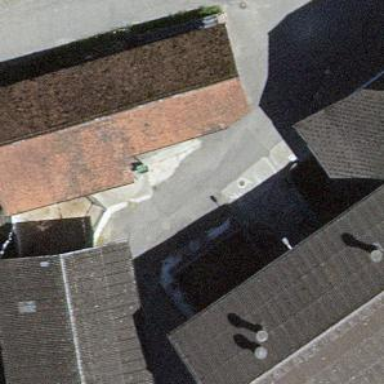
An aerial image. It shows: Barn.